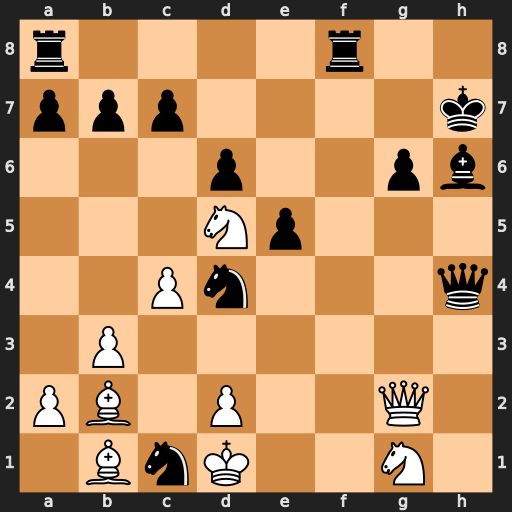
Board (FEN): r4r2/ppp4k/3p2pb/3Np3/2Pn3q/1P6/PB1P2Q1/1BnK2N1
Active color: w
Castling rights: -
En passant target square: -
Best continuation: Qxg6+ Kh8 Qh7#